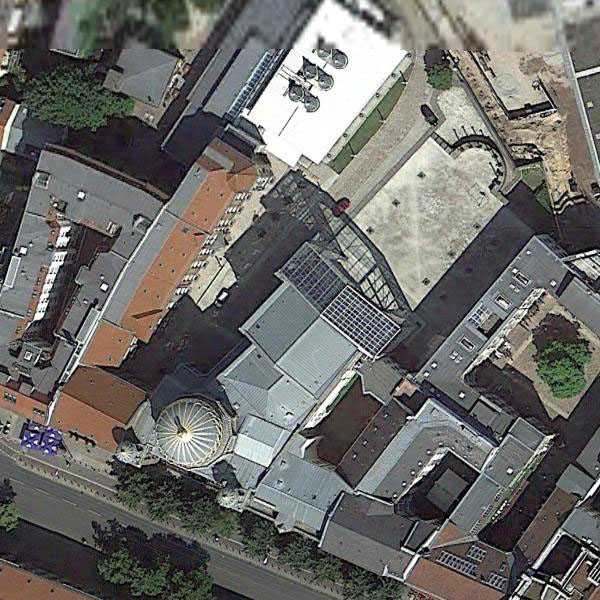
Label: Church